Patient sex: M
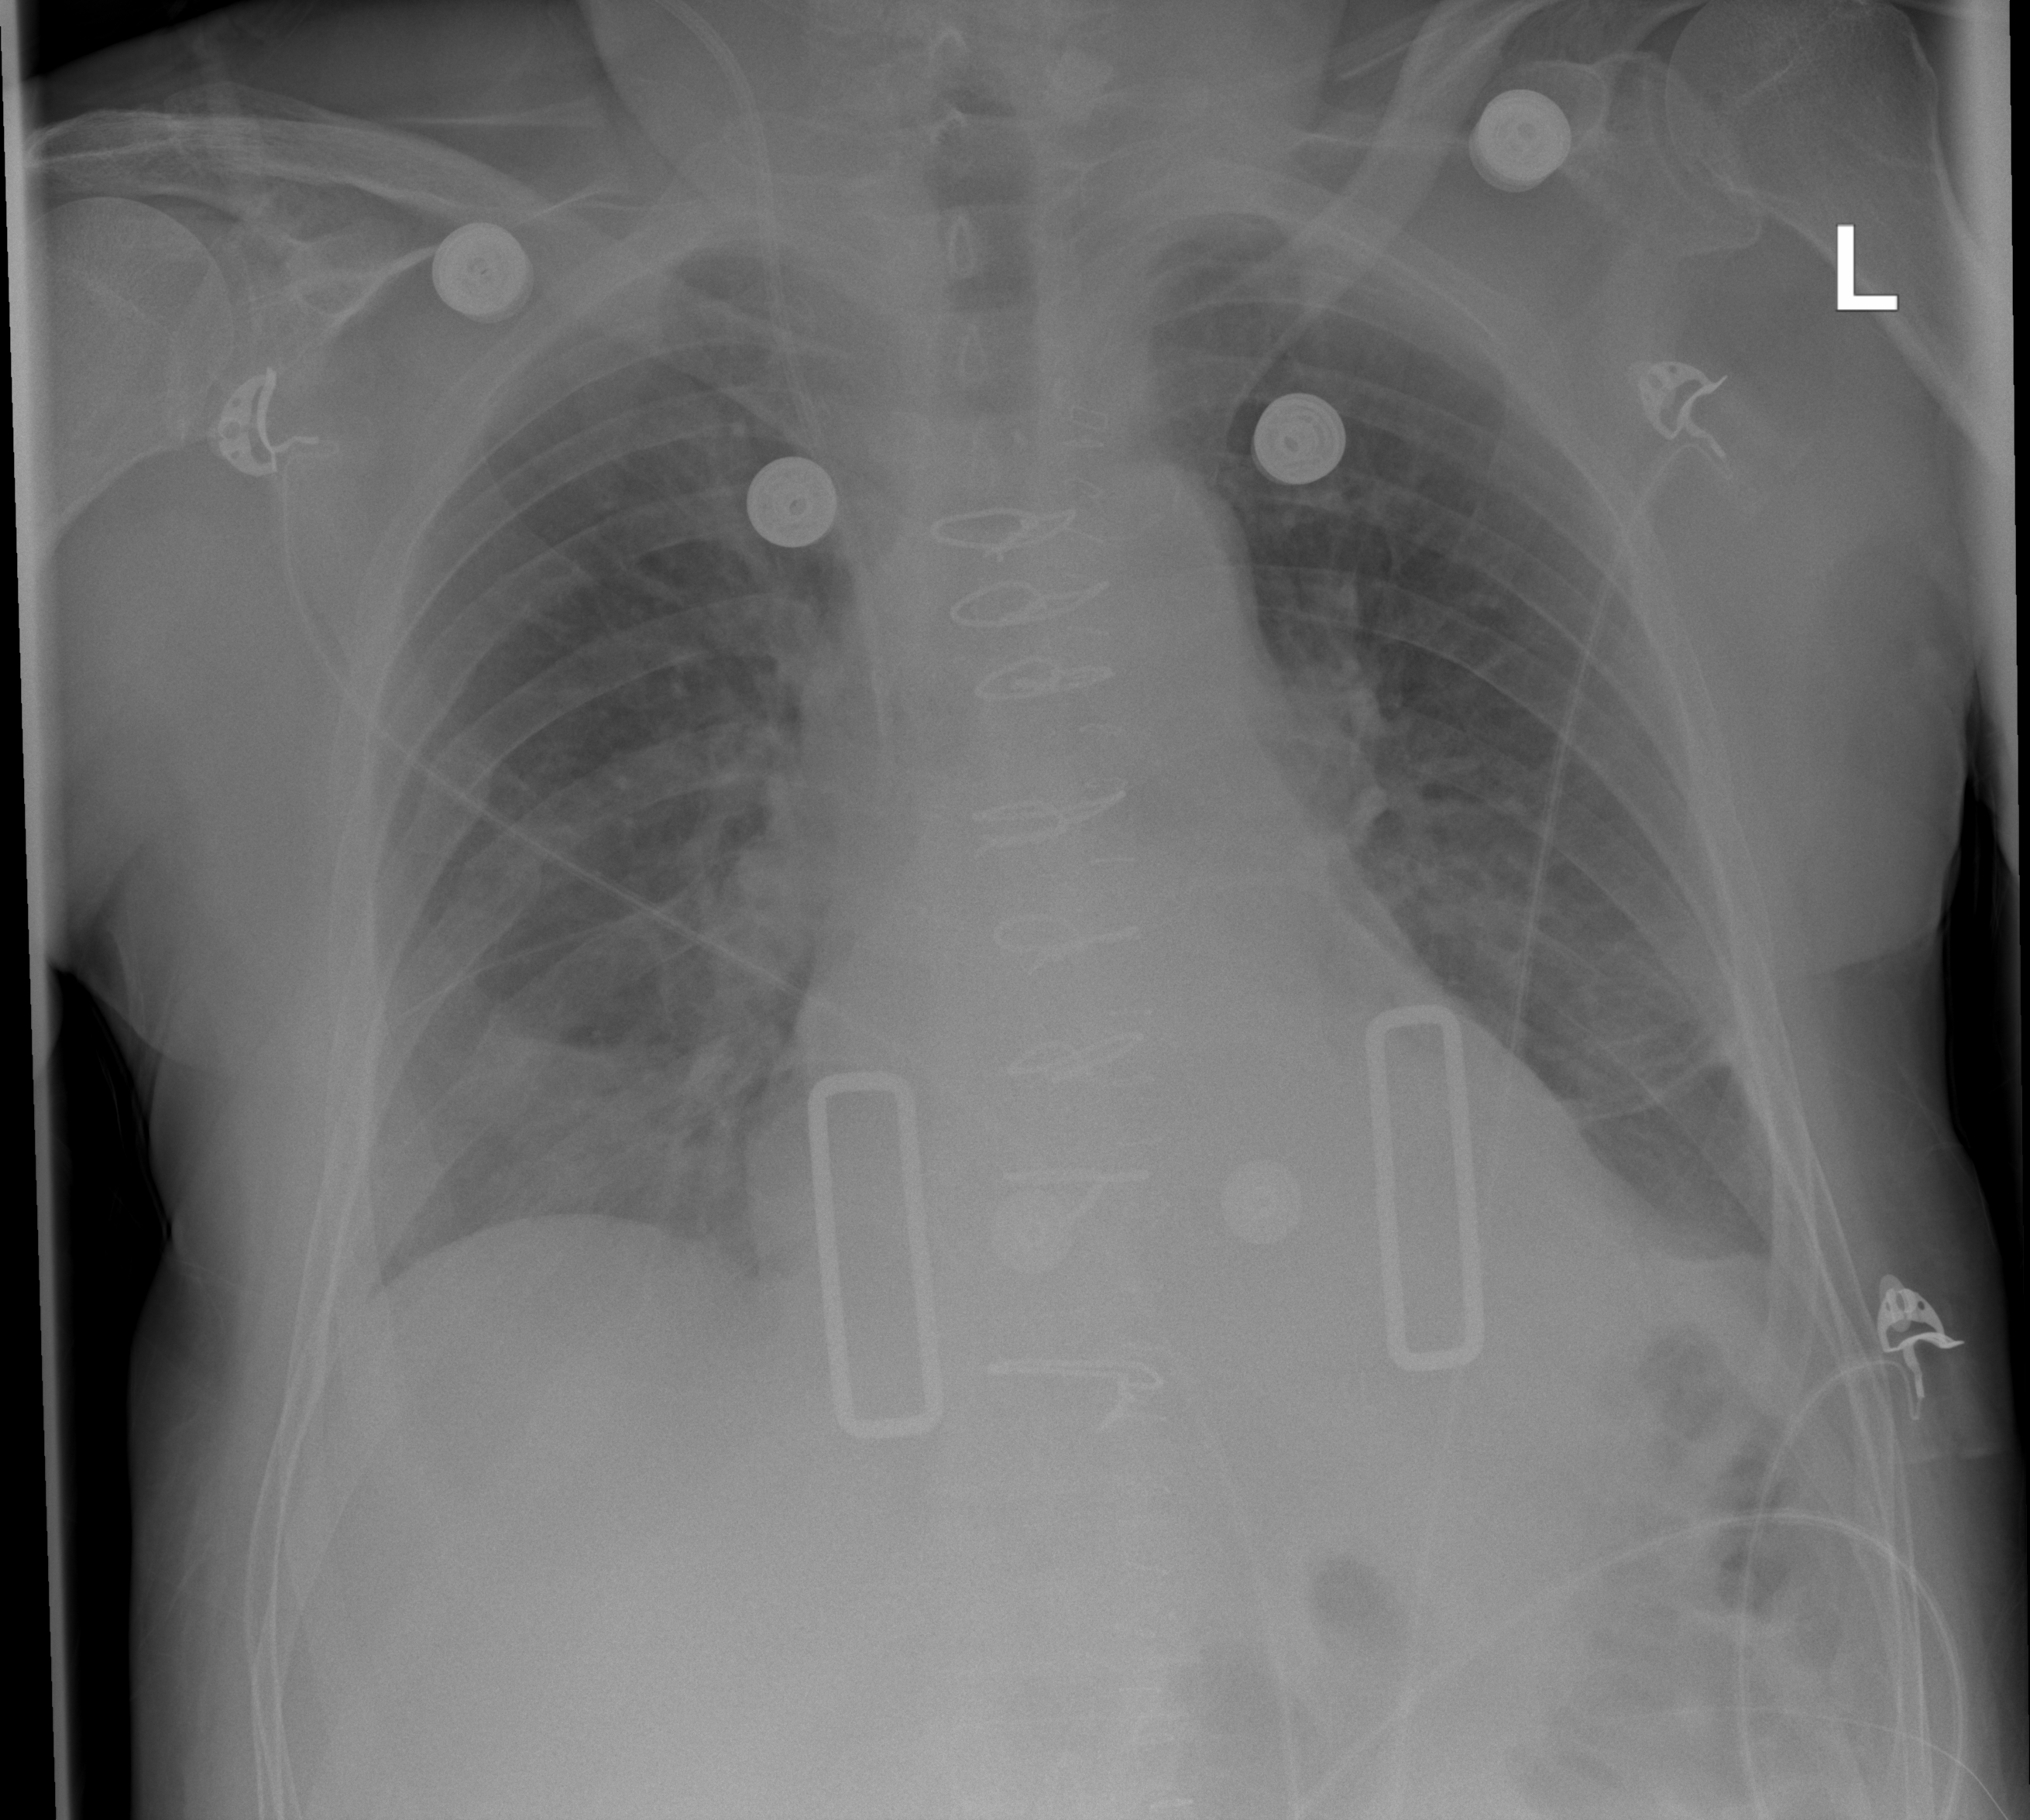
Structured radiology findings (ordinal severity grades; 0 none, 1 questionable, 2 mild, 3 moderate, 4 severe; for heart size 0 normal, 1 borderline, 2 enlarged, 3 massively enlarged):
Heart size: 0
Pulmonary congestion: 0
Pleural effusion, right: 0
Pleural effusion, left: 2
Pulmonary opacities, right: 0
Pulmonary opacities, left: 0
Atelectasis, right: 2
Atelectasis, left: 2